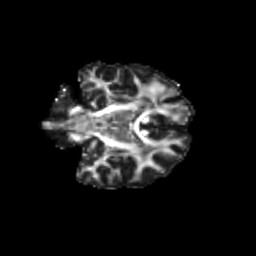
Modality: FA
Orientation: coronal
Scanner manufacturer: siemens
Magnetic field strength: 3 T
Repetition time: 9.2 s
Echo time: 0.084 s